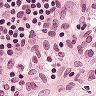
Metastatic tissue present: no